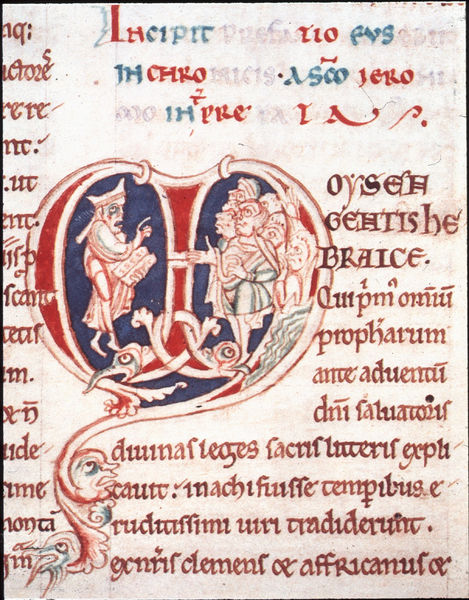
Titel: Chronik des Robert Torigni
Institution: Avranches, Bibliothèque Municipale
Schlagwörter: blau, hand, kopf, mann, vogel, weiß, menschen, daumen, finger, hut, männer, zeichnung, rot, tier, tiere, malerei, alt, gesichter, bibel, gesicht, kirche, personen, ranken, schrift, schnabel, rede, farbe, arbeiter, kaiser, könig, inschrift, moses, buch, religion, seite, illustration, text, buchstabe, initiale, buchseite, wappen, jesus, mythos, gebote, siegel, dekorativ, drache, fische, bcuh, fratzen, latein, masken, buchmalerei, byzanz, evangeliar, anonym, psalter, gesetzestafeln, israeliten, evangelistar, blaurot, rotblau, script, smittelalter, dokaritv, volk israel